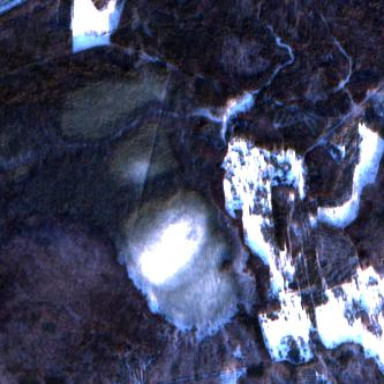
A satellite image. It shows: Swamp in wetland area.